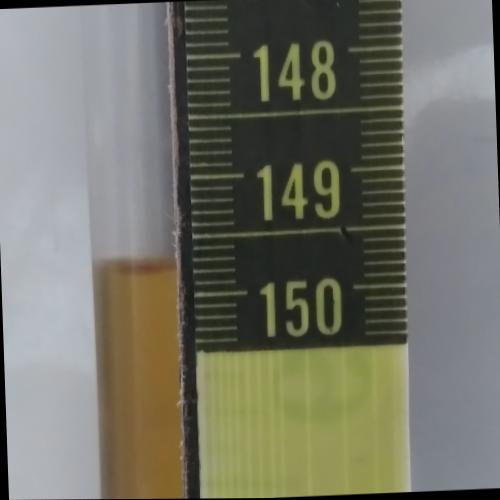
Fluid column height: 149.8 cm